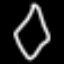
Label: diamond